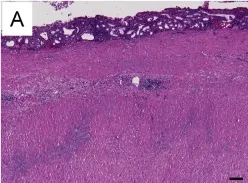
The pathological findings of non-tumoral tissue (A-C). Non-tumoral epithelium was similar to crypt epithelium of the stomach.
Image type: pathology (h&e)